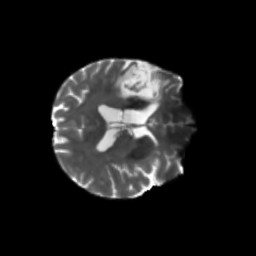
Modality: T2w
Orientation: axial
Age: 64
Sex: female
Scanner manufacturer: siemens
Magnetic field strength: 3 T
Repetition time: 5.47 s
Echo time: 0.0854 s